Interaction volume radius: 5 \u00c5
Interaction volume height: 15 \u00c5
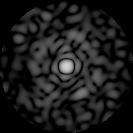
Disorder parameter: 0.7945